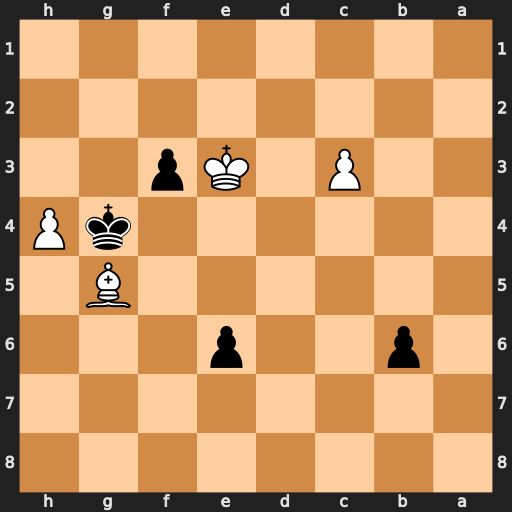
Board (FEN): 8/8/1p2p3/6B1/6kP/2P1Kp2/8/8
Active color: b
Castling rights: -
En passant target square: -
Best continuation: Kg3 Ke4 f2